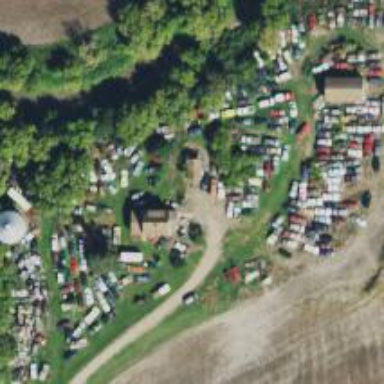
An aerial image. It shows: Industrial area designated as auto wrecker yard.